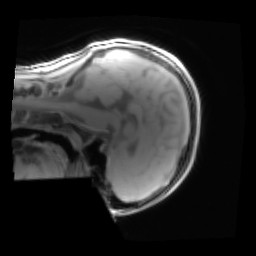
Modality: PDw
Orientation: sagittal
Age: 14
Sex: male
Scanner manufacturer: siemens
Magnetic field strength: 3 T
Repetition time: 0.25 s
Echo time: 0.00103 s